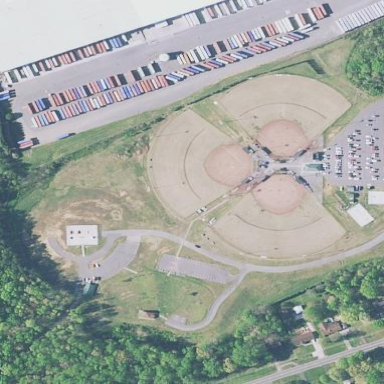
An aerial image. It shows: Softball pitch with grass surface for leisure land.